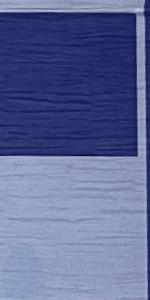
Label: Empty